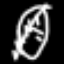
Label: leaf